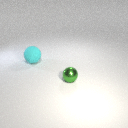
small green metal sphere to the right of large cyan rubber sphere